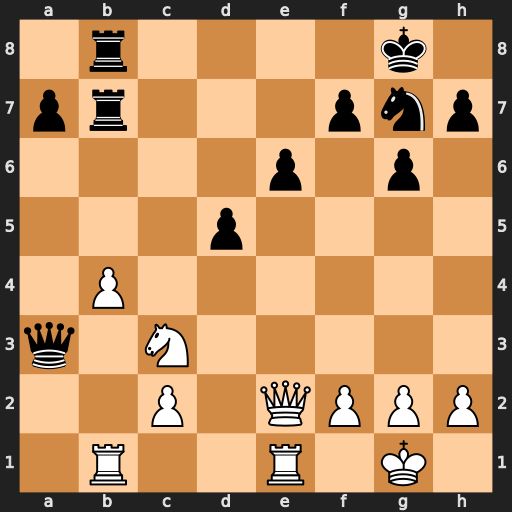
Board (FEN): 1r4k1/pr3pnp/4p1p1/3p4/1P6/q1N5/2P1QPPP/1R2R1K1
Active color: w
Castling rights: -
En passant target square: -
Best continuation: Rb3 Qxb3 cxb3